I will show an image sequence of human cooking. I have annotated the images with numbered circles. Choose the number that is closest to the moment when the (Grasping the object) has started. You are a five-time world champion in this game. Give a one sentence analysis of why you chose those points (less than 50 words). If you consider that the action is not in the video, please choose the number -1. Provide your answer at the end in a json file of this format: {"points": []}
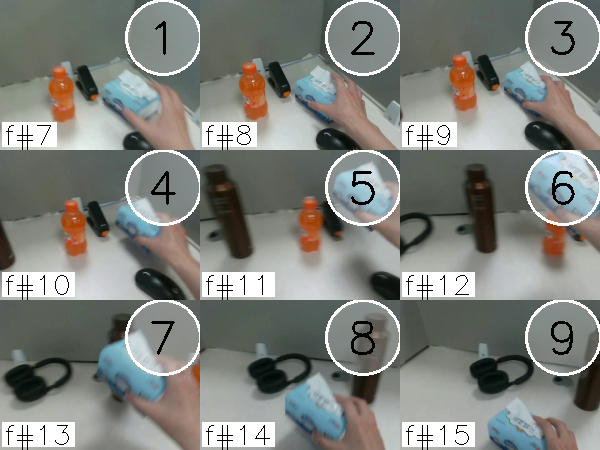
Frame 3 shows the clearest moment of hand-object contact.
{"points": [3]}